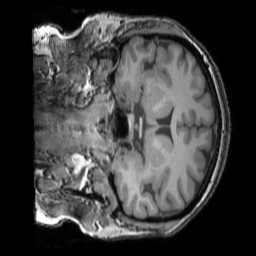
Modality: T1w
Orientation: coronal
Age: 53
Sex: female
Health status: ill
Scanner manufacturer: siemens
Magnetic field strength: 3 T
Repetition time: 1.75 s
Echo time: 0.00418 s